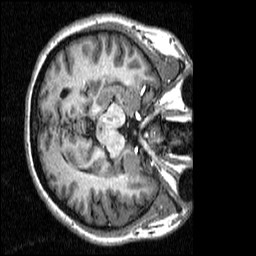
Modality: T1w
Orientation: axial